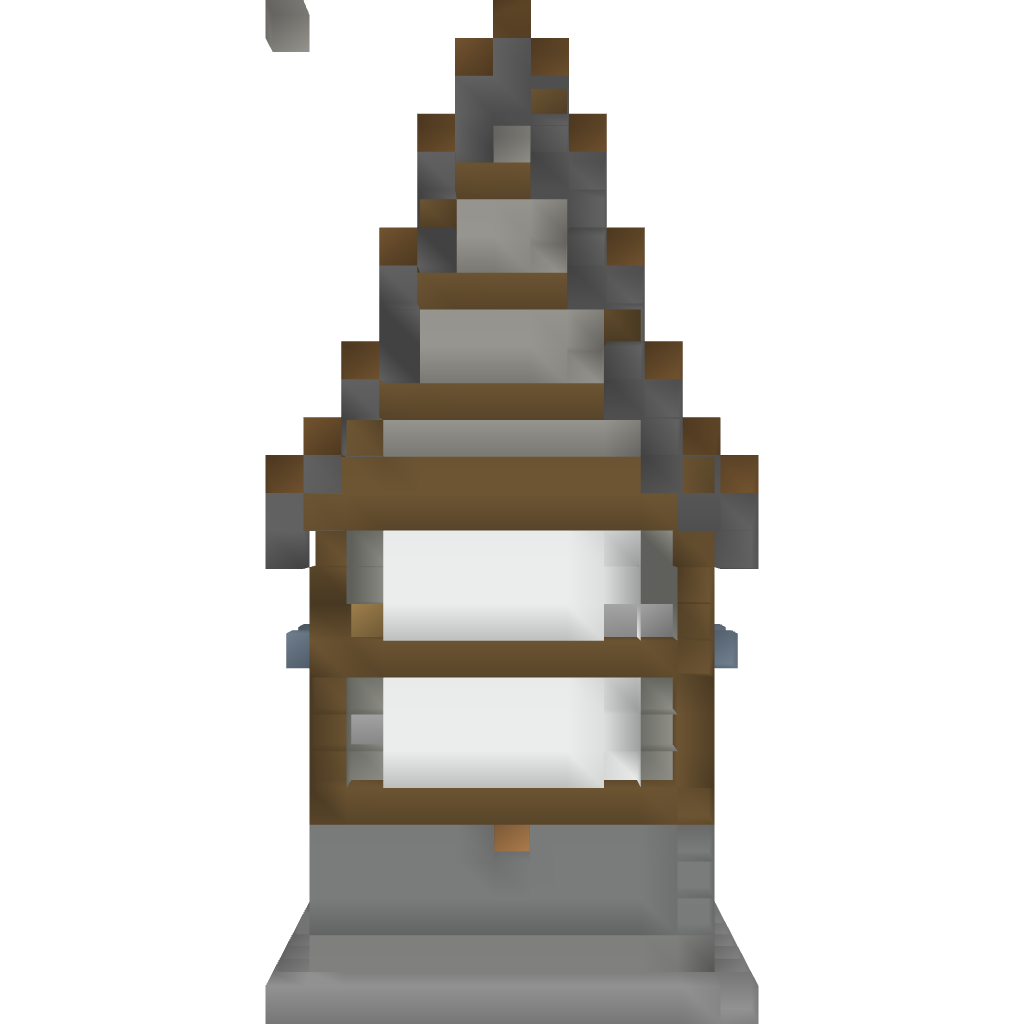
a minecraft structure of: Pretty Little Shop